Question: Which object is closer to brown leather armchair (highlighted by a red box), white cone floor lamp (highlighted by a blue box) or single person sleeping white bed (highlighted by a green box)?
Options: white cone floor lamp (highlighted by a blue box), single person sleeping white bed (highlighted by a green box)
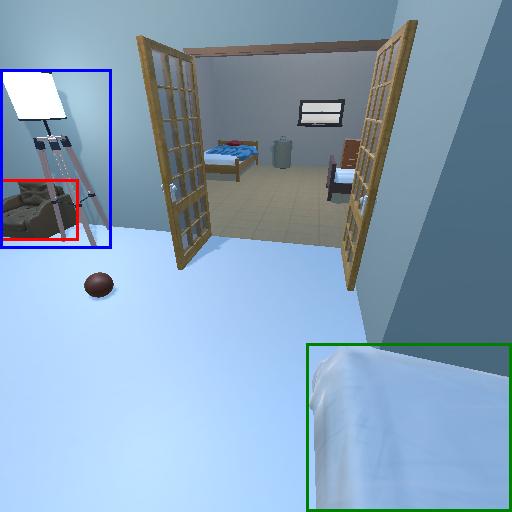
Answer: white cone floor lamp (highlighted by a blue box)